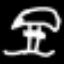
Label: mushroom